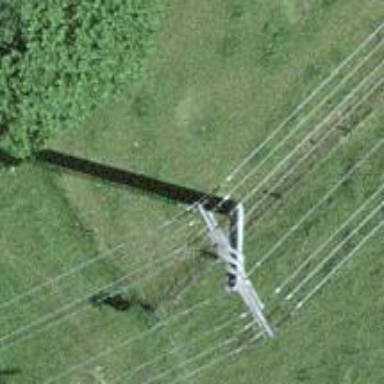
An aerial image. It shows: Power tower.